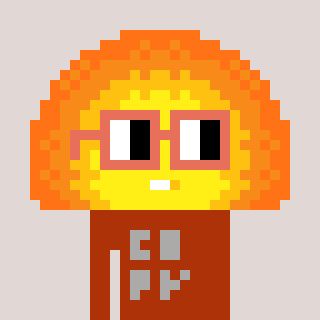
a pixel art character with square orange glasses, a sunset-shaped head and a hotbrown-colored body on a warm background